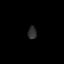
Tissue: lung
Cell type: Epithelial cells
Senescence score: 0.2087
Nuclear area (px): 108
Mean DAPI intensity: 46.509